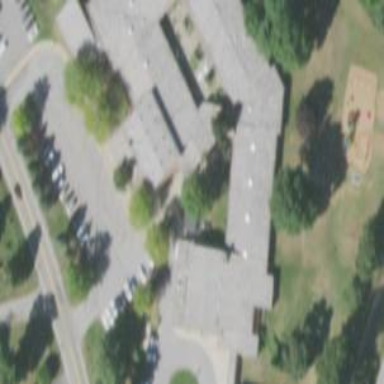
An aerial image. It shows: School building.